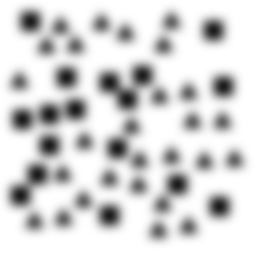
Squares: 17
Triangles: 27
Stars: 0
Total shapes: 44